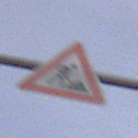
Verkehrszeichen: Arbeitsstelle
Umgebung: Outdoor, Suburban
Tageszeit: MorningAfternoon
Wetter: PartlyCloudy
Licht: Natural
Jahreszeit: NotSpecified
Kontrast: LowContrast